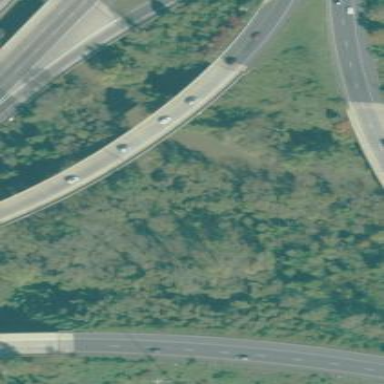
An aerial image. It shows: Semi-evergreen woodland with mixed leaf types.